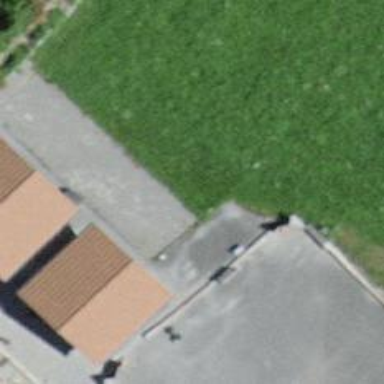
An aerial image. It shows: Shed.